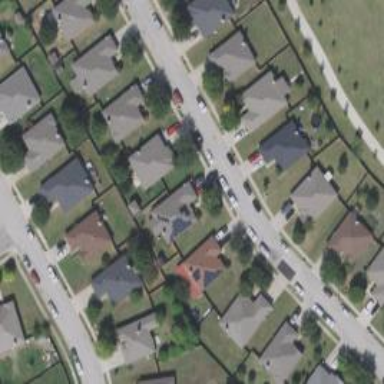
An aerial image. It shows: Residential road.